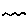
Label: zigzag